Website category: sports
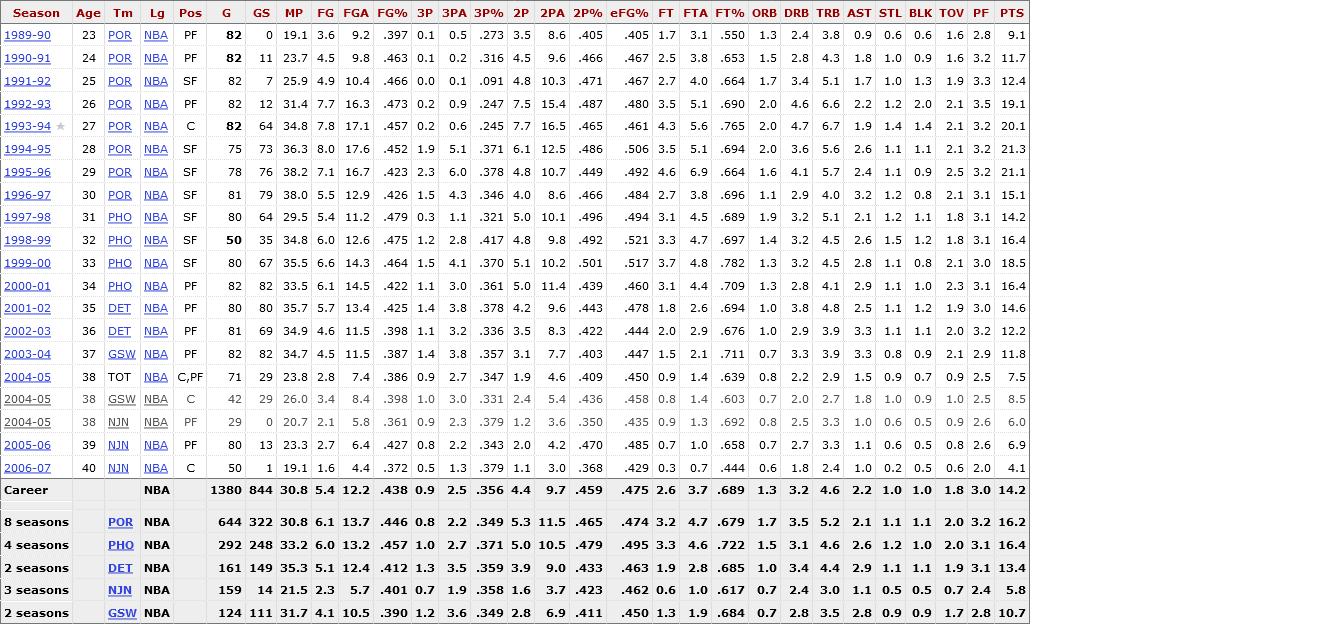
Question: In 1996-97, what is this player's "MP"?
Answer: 38.0

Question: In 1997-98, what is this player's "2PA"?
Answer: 10.1

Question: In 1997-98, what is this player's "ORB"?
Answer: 1.9

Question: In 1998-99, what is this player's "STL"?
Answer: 1.5

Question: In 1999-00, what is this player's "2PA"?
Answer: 10.2

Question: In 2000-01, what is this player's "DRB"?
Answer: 2.8

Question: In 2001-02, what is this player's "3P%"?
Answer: .378

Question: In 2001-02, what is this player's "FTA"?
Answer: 2.6

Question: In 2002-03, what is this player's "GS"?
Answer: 69

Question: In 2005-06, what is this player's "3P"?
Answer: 0.8

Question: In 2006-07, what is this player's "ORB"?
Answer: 0.6

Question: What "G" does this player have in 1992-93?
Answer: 82

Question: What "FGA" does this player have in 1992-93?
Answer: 16.3

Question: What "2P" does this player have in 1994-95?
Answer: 6.1

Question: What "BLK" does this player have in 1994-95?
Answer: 1.1

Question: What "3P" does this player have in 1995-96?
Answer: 2.3

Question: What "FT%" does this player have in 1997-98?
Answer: .689

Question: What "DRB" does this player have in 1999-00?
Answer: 3.2

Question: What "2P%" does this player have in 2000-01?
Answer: .439

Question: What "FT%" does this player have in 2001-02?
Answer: .694

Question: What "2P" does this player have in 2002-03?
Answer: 3.5

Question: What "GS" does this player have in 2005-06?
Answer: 13

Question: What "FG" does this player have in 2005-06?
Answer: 2.7

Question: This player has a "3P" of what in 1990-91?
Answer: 0.1

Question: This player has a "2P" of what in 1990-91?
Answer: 4.5

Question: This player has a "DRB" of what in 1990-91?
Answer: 2.8

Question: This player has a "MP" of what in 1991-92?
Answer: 25.9

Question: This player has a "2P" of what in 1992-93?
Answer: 7.5

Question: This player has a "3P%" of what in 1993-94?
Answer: .245

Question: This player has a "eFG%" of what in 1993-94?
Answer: .461

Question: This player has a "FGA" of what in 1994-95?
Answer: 17.6

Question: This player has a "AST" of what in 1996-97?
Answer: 3.2

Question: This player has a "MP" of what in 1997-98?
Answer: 29.5

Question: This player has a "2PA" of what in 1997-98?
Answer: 10.1

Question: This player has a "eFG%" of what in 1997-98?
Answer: .494

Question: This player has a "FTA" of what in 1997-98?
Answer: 4.5

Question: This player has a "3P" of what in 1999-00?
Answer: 1.5

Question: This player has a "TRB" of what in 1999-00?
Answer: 4.5

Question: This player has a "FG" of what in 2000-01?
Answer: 6.1

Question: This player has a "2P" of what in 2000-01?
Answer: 5.0

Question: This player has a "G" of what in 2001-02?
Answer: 80

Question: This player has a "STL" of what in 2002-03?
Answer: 1.1

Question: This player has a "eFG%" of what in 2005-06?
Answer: .485

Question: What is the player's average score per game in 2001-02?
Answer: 14.6

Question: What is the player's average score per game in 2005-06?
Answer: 6.9

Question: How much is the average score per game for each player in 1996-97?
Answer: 15.1

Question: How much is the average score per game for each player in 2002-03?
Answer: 12.2

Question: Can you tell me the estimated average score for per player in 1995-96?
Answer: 21.1

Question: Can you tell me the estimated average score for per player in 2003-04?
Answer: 11.8

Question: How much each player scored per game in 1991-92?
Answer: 12.4

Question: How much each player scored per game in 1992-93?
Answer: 19.1

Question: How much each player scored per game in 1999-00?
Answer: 18.5

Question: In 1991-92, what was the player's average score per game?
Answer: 12.4

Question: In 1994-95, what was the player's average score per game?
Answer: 21.3

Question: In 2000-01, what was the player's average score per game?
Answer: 16.4

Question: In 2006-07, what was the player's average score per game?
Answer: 4.1

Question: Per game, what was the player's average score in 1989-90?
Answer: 9.1

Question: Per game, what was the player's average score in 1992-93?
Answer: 19.1

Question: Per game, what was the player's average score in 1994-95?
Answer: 21.3